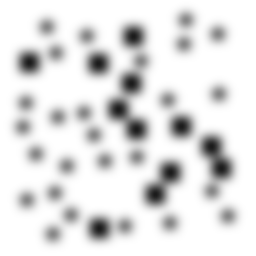
Squares: 12
Triangles: 0
Stars: 26
Total shapes: 38